Interaction volume radius: 10 \u00c5
Interaction volume height: 40 \u00c5
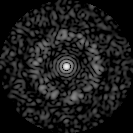
Disorder parameter: 0.8402